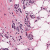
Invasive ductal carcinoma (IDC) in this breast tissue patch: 1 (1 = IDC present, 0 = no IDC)